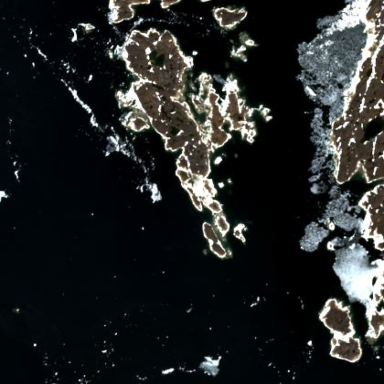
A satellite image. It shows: Island with natural coastline.